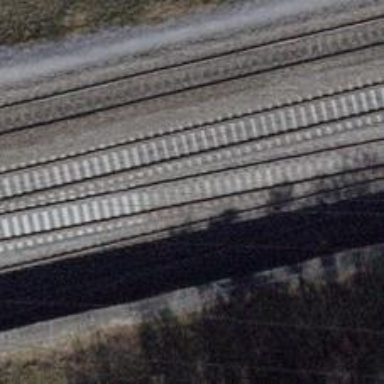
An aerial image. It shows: Single-track electrified railway with contact line.